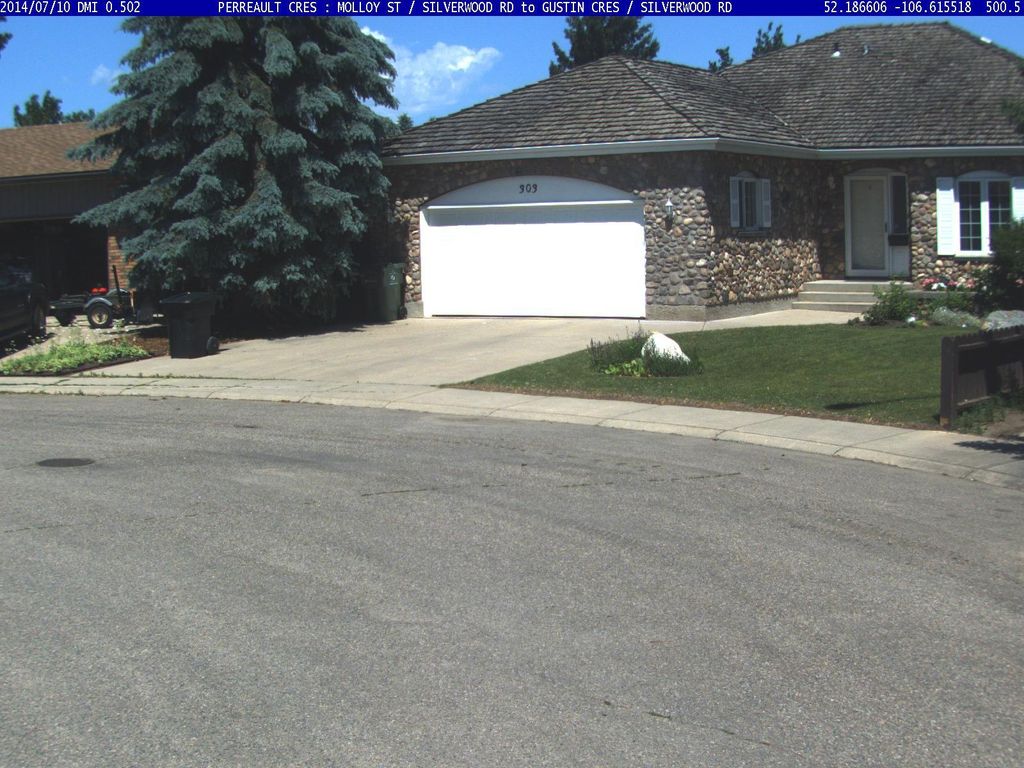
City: saskatoon